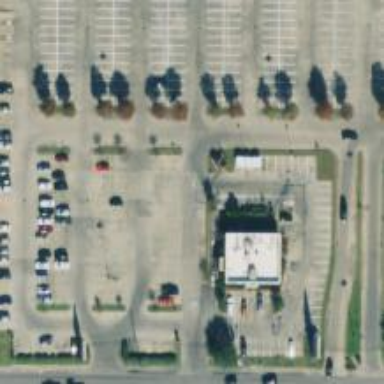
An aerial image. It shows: Parking space is available.